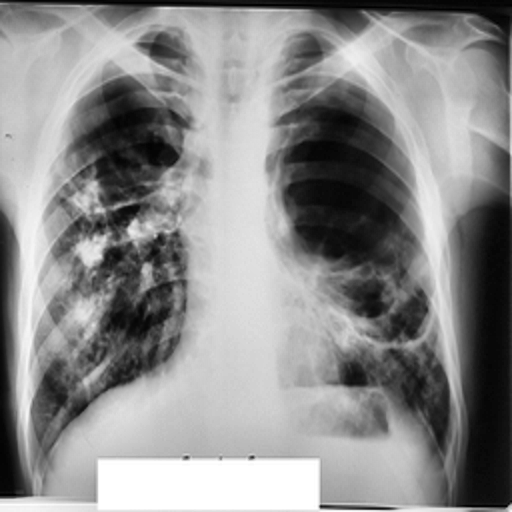
Finding: TUBERCULOSIS